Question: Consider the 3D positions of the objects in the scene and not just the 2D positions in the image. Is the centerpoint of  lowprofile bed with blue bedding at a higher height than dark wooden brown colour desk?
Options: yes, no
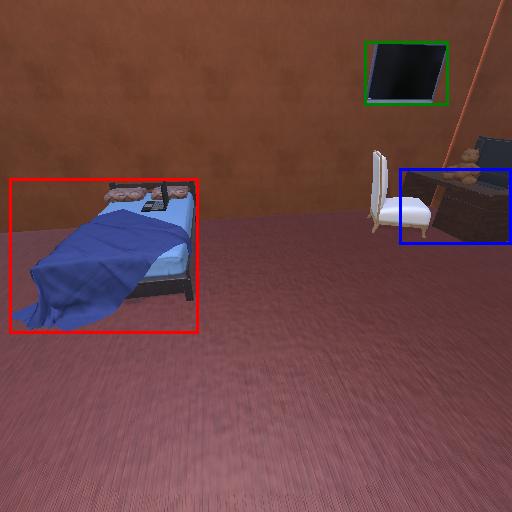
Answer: yes